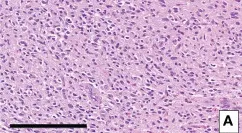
(A) H&E-stained sections of the biopsy showing a densely cellular diffuse glioma with vascular proliferation composed predominantly of cells with relatively uniform round nuclei, many of which had perinuclear halos.
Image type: pathology (h&e)